Question: I have two brances namely master and development .
All the development will be done inside the development branch and will be merged with master for the build .
I checked out master branch and cherry picked 5 commits belonging to the development branch and pushed it to the master remote repository .
All these things went fine .
'''
git checkout master
git status
git cherry-pick a7644fc2bc7b09fe88cb1cbb75e0547dd1d7321d
git cherry-pick 335bf121a6aa7bc1e334b94d1a742b0f9ecfb9b6
git cherry-pick 5dee244a47d0346d5080ecd34984683c8f442c93
git cherry-pick 9f8fe22b346ba80089126afbf29ac063ea7b9b32
git cherry-pick 5dee244a47d0346d5080ecd34984683c8f442c9h
git push
'''
Now my reqirement is that i need to remove one of the cherry pick from the master to do the build .
I am not sure , but when i googled i found these two commands
'''
git revert --strategy resolve
git rebase
'''
Please let me know 'how can i remove a particular commit' from the master branch
When i did git revert 564d01c3870ca5a55b171fc6f061e0cc2a8f4879 this screen came up , can i avoid this ??

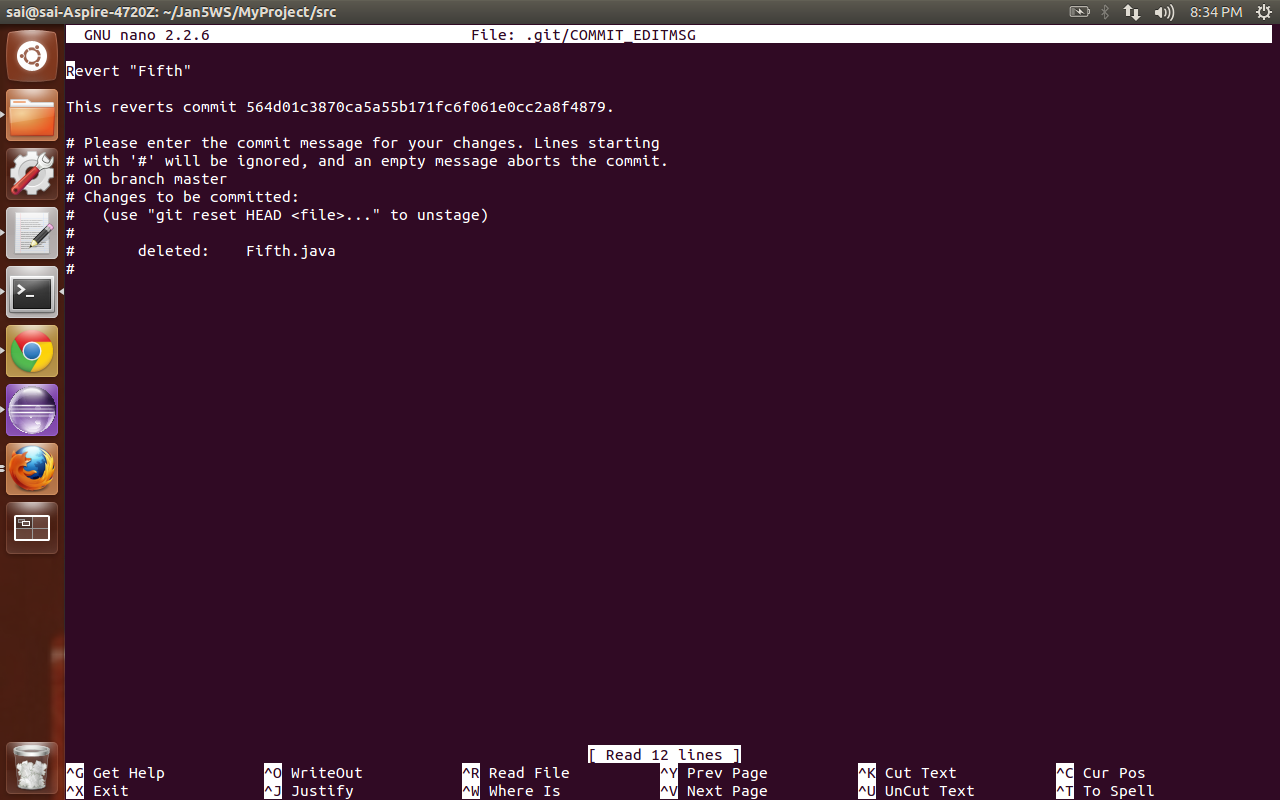
Answer: Use 'git revert <commit>'. If you do not want the editor to popup use '--no-edit' option. If you do not want to commit the revert, just apply it to your working directory, use the '--no-commit' option.
If you only pushed to controlled repository and you positively know nobody pulled from it then you can do some 'git reset --hard <commit>^' and then re-cherry-pick the commits you actually want. But this is recommended.